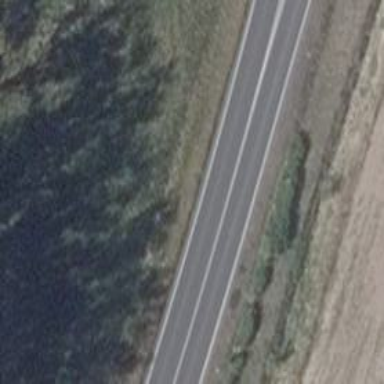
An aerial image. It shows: Asphalt primary motorway.